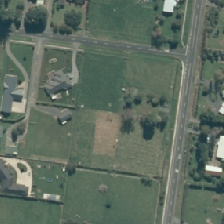
Land cover: urban_parkland